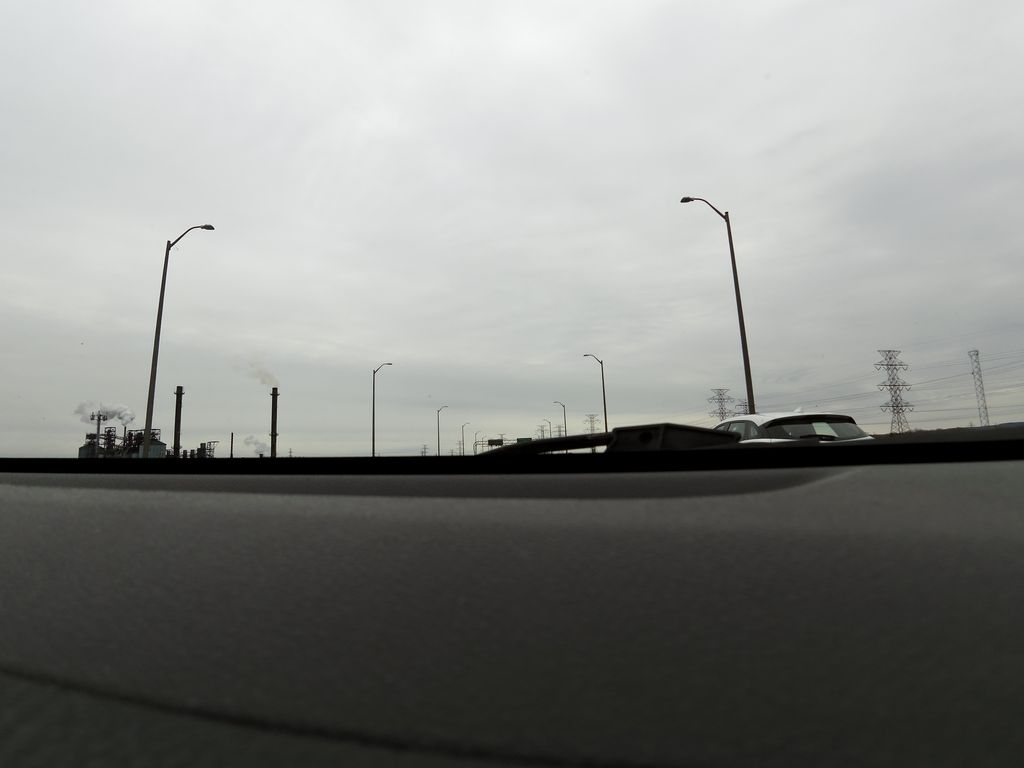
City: hamilton